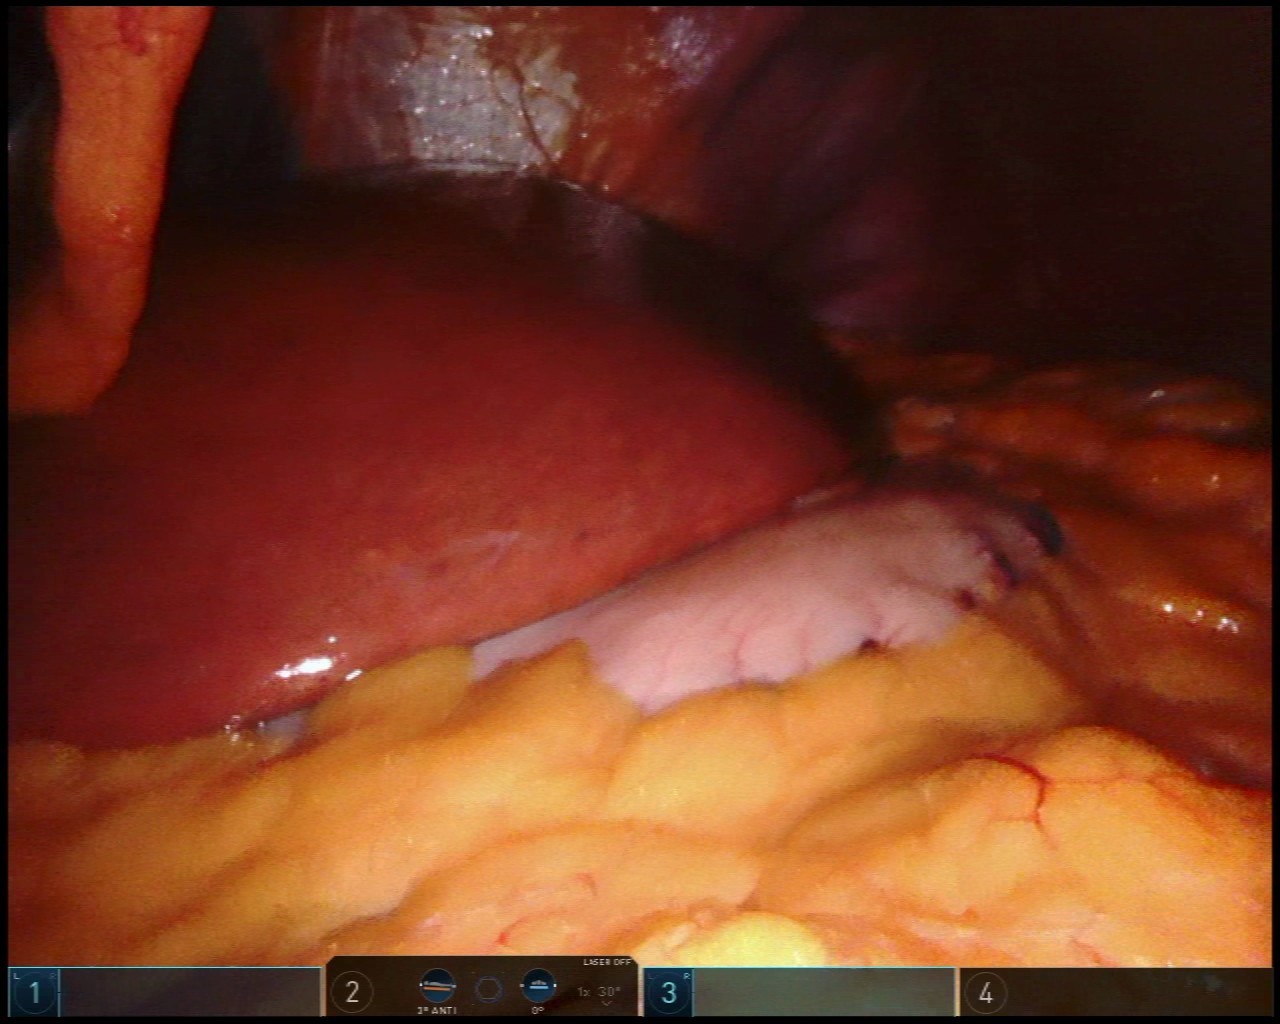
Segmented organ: liver
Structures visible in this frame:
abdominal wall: yes
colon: no
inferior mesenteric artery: no
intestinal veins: no
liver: yes
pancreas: no
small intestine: no
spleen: no
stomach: yes
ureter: no
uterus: no
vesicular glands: no